Question: Basically, what I am doing is generating a PDF file on the server and showing it in the browser via javascript like this:
'''
file = new window.Blob([data], { type: 'application/pdf' });
var fileUrl = URL.createObjectURL(file);
var wnd = window.open(fileUrl, "_blank", "location=no, fullscreen=yes, scrollbars=auto, width=" + screen.width + ",height=" + screen.height);
'''
All this works fine but every browser is showing an ugly subtitle (something like this):
Is there any way to get rid of this subtitle or to replace it with something meaningful?
Here is a screen capture of the improved code (after applying VisioN's suggestion):

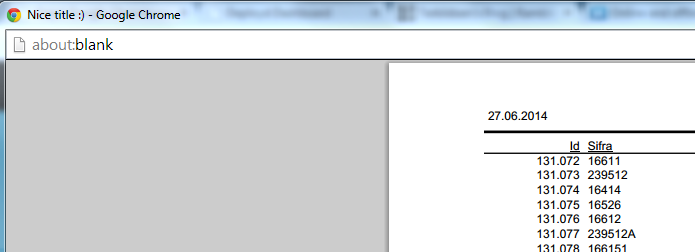
Answer: As I mentioned in the comments, one possible way is to make an '<iframe>' in the popup window, that displays the current 'Blob' data, and to style the popup as you wish:
'''
var win = open('', 'name', 'height=300, width=300'),
iframe = document.createElement('iframe'),
title = document.createElement('title'),
file = new Blob([data], { type: 'application/pdf' }),
fileUrl = URL.createObjectURL(file);
title.appendChild(document.createTextNode('Nice title :)'));
iframe.src = fileUrl;
iframe.width = '100%';
iframe.height = '100%';
iframe.style.border = 'none';
win.document.head.appendChild(title);
win.document.body.appendChild(iframe);
win.document.body.style.margin = 0;
'''
<URL>